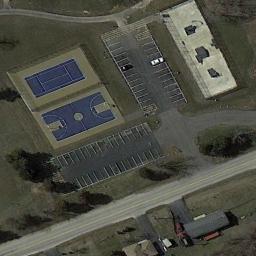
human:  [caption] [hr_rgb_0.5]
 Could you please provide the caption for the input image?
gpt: There is a basketball court on the open place next to two parking lots with a road pass by .

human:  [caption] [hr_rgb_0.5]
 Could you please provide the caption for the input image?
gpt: The basketball court and parking lots on the lawn are one street away from the buildings .

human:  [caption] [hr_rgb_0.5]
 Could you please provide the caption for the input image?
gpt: A basketball court next to a badminton court and two parking lots beside .

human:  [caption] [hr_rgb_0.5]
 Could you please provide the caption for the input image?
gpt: There is a small basketball court in the lower right corner .

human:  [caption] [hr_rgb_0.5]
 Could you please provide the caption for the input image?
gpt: The badminton court is next to the basketball court .